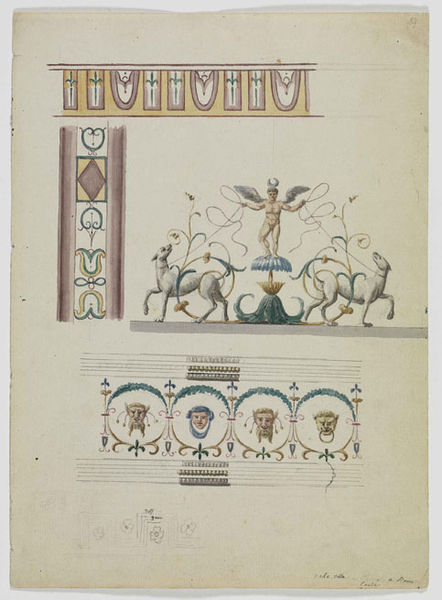
Titel: Grotesken "nella villa Cande a Roma" (Konvolut mit 19 Zeichnungen, Blatt 4)
Künstler: Friedrich Weinbrenner
Standort: Karlsruhe
Institution: Staatliche Kunsthalle Karlsruhe
Schlagwörter: blau, flügel, gott, kopf, mann, nackt, wasser, weiß, aquarell, gelb, grün, blumen, braun, bunt, köpfe, schwarz, skizze, säule, zeichnung, blüte, blüten, gras, hund, hunde, rot, schirm, tiere, beige, malerei, muster, ornament, gesichter, gesicht, rahmen, bild, signatur, gräser, kirche, figur, gold, adel, blatt, girlande, pflanzen, renaissance, rosa, brunnen, kreis, pferd, pferde, rund, engel, putte, putto, ranken, zügel, brüste, farbig, schrift, papier, studie, leine, farben, farbe, grafik, graphik, linien, kutsche, figuren, wagen, seile, dekoration, bordüre, jugendstil, detail, dekor, ornamente, verzierung, stuck, ring, grun, abstraktion, mond, lamm, schaf, antike, maske, buch, kreuz, linie, druck, halbmond, mondsichel, sichel, seite, kreise, allegorie, entwurf, lilie, buchdruck, buchseite, fries, pergament, wappen, raute, heiligenschein, voluten, götter, faun, griechisch, pan, mittelalter, detaill, fontaine, fontäne, kränze, hermes, gottheit, merkur, bänder, heilig, schafe, dekorativ, eierstab, handschrift, details, dokument, monument, ziegen, fratzen, groteske, zeichnungen, grotteske, coloriert, masken, buchmalerei, kodex, brunnenfigur, deteil, zierat, elb, abstrak, ausgebleicht, sichelmond, grün gelb, netwurf, #mann, handschriften, kopfen, pergament+, asrabesken, mustre, ornam